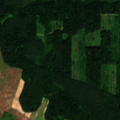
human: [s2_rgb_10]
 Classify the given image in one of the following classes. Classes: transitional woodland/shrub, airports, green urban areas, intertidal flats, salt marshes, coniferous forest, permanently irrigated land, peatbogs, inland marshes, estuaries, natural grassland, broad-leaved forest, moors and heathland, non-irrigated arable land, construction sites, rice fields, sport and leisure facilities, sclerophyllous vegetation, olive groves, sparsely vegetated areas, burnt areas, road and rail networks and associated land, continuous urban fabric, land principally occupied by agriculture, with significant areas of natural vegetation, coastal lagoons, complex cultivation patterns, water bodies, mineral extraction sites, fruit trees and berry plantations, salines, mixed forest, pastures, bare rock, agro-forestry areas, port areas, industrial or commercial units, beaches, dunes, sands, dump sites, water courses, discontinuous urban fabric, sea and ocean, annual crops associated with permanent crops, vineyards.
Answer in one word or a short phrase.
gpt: non-irrigated arable land, complex cultivation patterns, coniferous forest, mixed forest, inland marshes